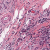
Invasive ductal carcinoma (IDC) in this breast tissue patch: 1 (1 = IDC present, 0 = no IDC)